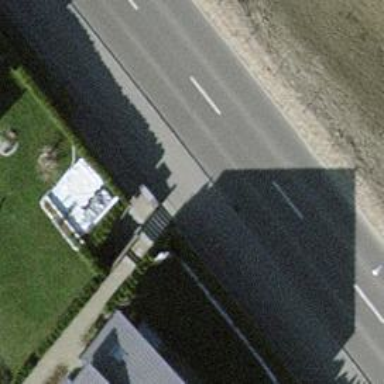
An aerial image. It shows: Road with steps.